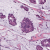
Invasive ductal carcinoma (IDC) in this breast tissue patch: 1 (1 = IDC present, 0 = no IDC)